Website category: phone
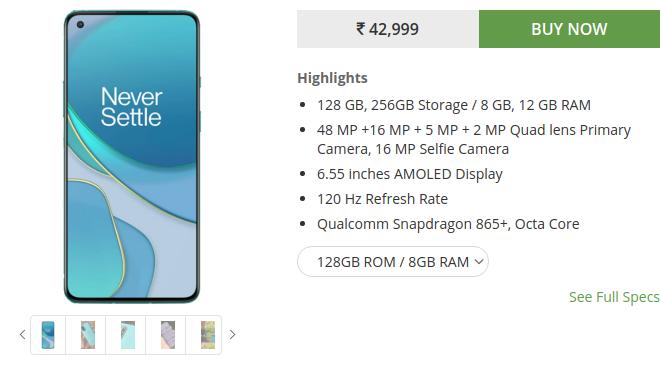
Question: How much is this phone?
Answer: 42,999

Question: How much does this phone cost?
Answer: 42,999

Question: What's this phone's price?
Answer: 42,999

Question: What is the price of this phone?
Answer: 42,999

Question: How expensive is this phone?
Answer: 42,999

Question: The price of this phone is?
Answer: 42,999

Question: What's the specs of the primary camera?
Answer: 48 MP +16 MP + 5 MP + 2 MP Quad lens Primary Camera

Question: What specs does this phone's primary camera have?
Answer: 48 MP +16 MP + 5 MP + 2 MP Quad lens Primary Camera

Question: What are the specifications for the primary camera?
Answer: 48 MP +16 MP + 5 MP + 2 MP Quad lens Primary Camera

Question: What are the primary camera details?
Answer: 48 MP +16 MP + 5 MP + 2 MP Quad lens Primary Camera

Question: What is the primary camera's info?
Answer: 48 MP +16 MP + 5 MP + 2 MP Quad lens Primary Camera

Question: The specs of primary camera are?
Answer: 48 MP +16 MP + 5 MP + 2 MP Quad lens Primary Camera

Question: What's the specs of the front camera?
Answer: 16 MP Selfie Camera

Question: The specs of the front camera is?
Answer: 16 MP Selfie Camera

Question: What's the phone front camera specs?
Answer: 16 MP Selfie Camera

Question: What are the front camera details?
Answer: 16 MP Selfie Camera

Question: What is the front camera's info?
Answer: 16 MP Selfie Camera

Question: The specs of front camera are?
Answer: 16 MP Selfie Camera

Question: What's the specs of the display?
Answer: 6.55 inches AMOLED Display

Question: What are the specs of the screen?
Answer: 6.55 inches AMOLED Display

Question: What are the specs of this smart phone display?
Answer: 6.55 inches AMOLED Display

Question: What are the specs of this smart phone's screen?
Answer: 6.55 inches AMOLED Display

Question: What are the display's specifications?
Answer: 6.55 inches AMOLED Display

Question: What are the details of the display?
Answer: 6.55 inches AMOLED Display

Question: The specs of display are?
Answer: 6.55 inches AMOLED Display

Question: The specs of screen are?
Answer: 6.55 inches AMOLED Display